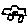
Label: car